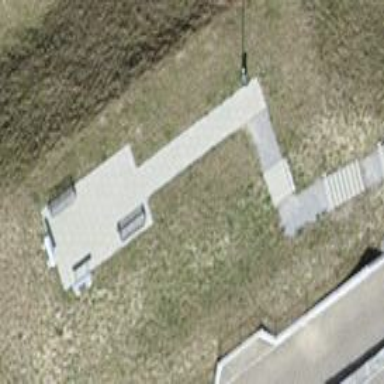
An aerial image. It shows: Black bench.